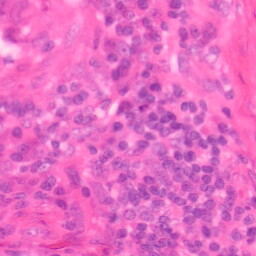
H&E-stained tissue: Colon